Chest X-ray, PA view. Patient: 60 years old, sex F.
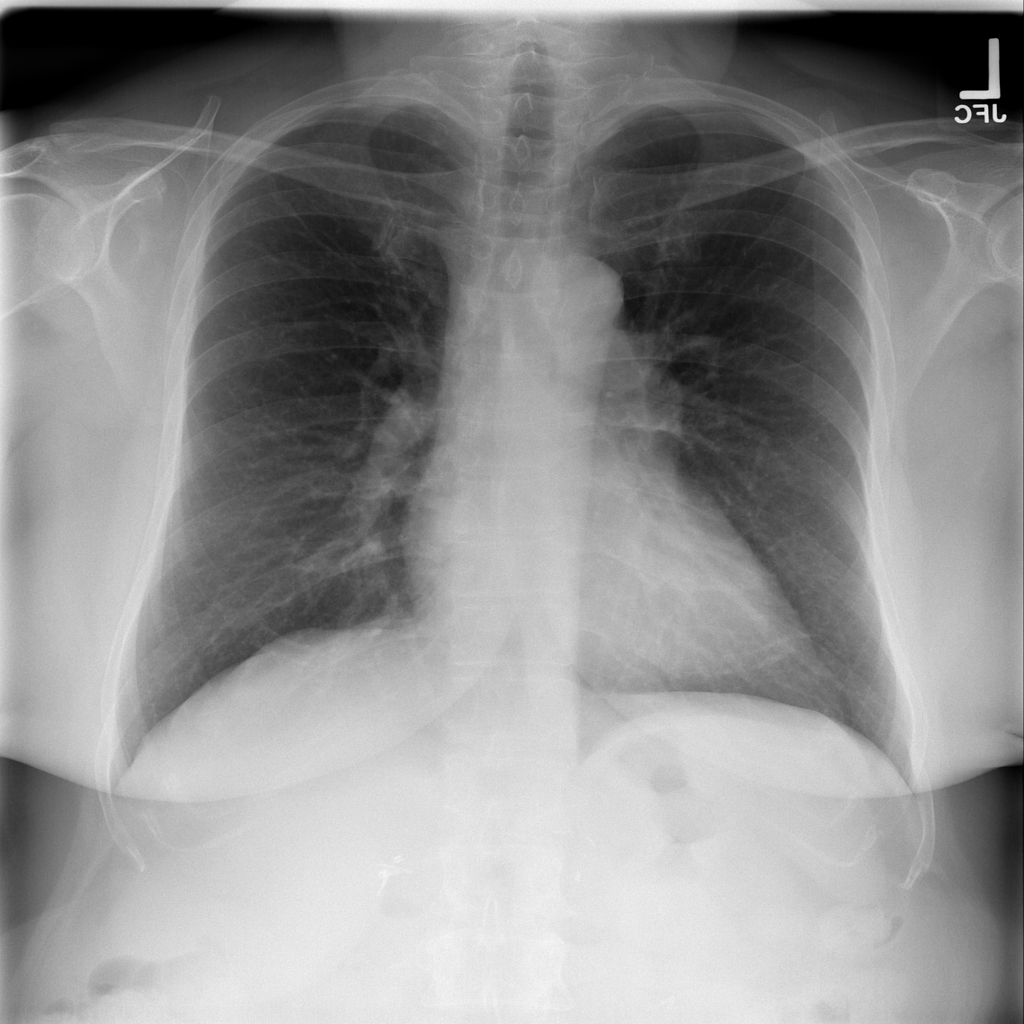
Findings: No Finding